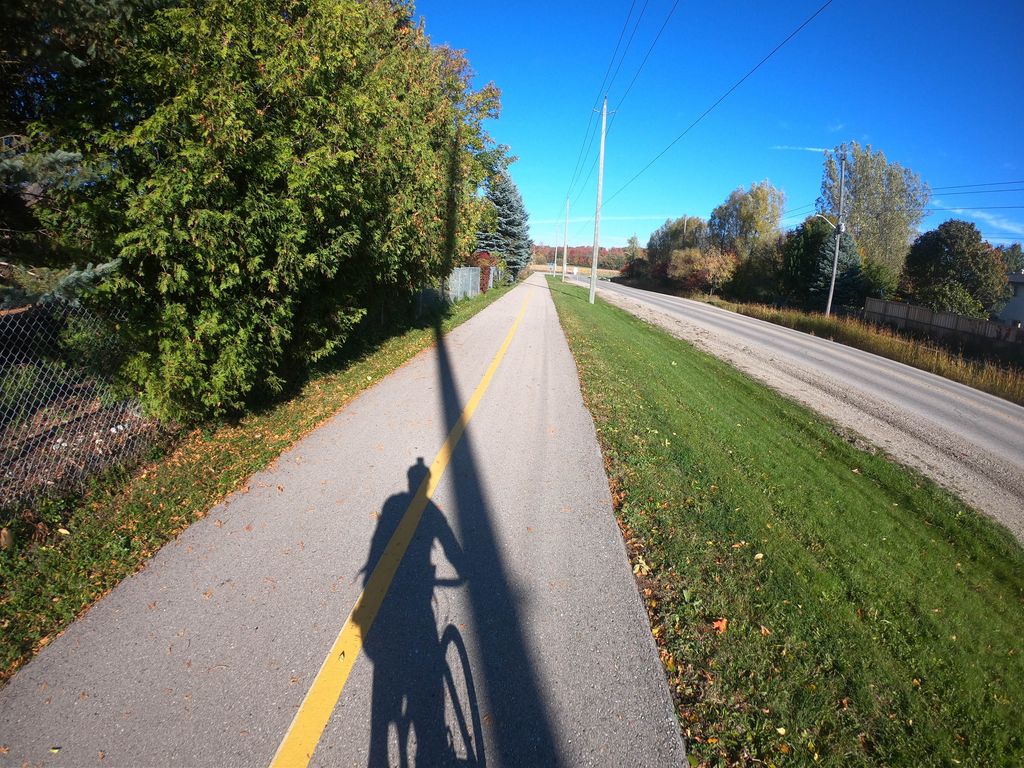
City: kitchener-waterloo